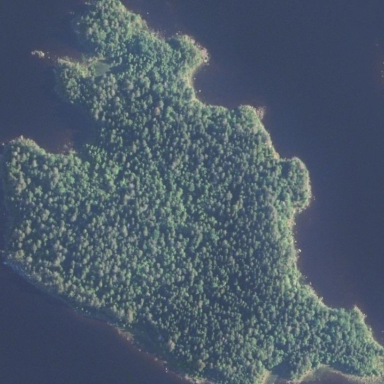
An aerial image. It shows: Island.